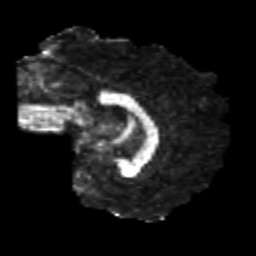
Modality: FA
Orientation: sagittal
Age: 22
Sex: male
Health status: healthy
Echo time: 0.074 s